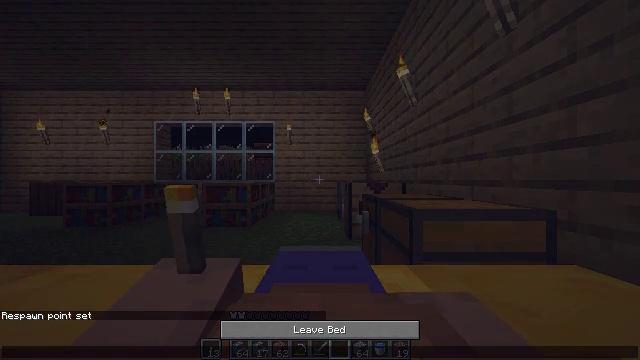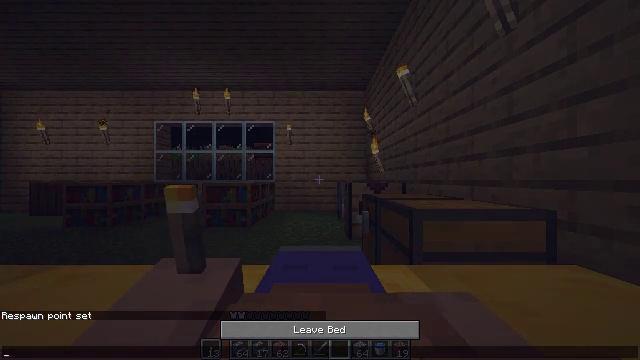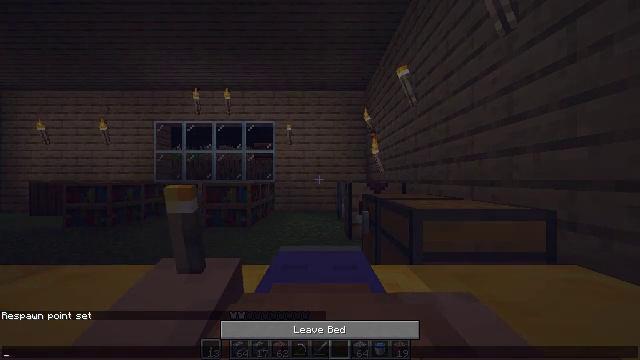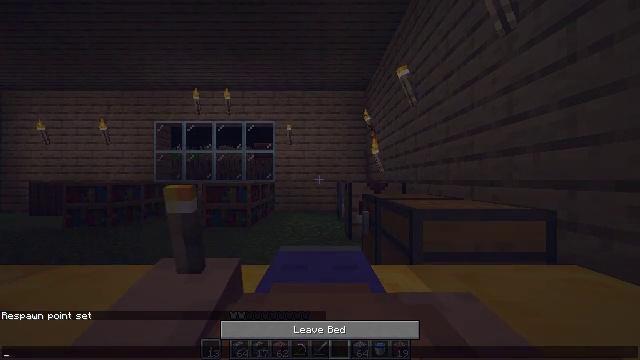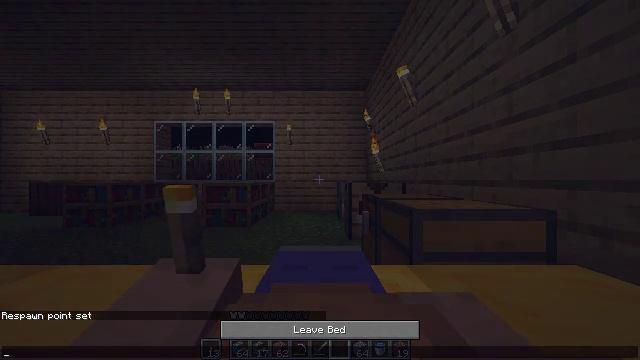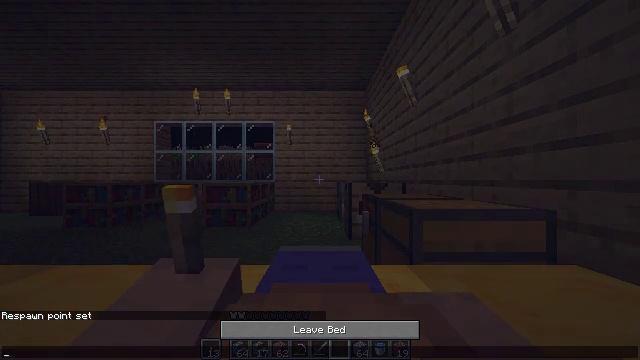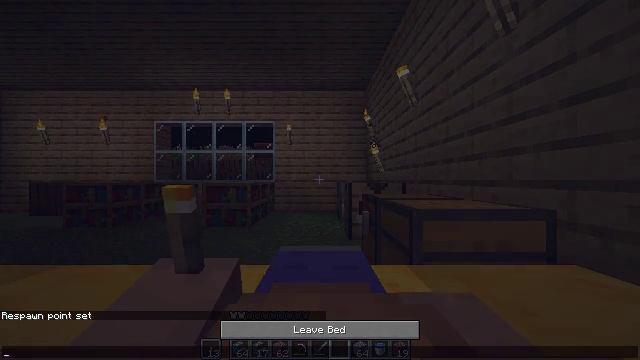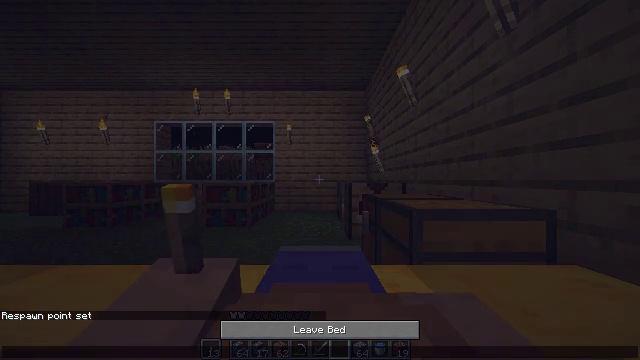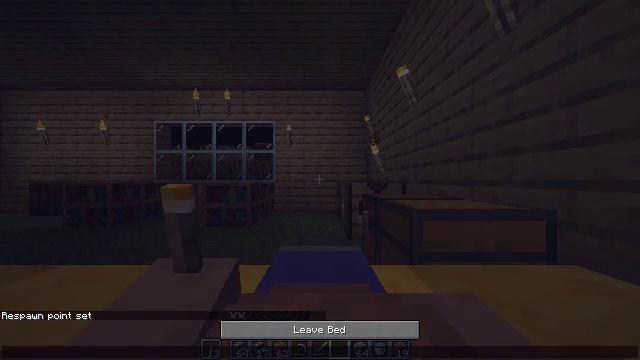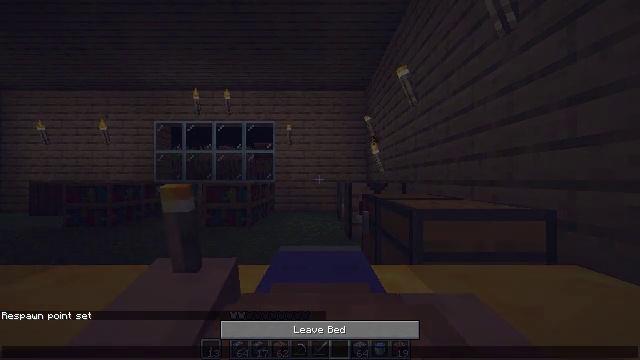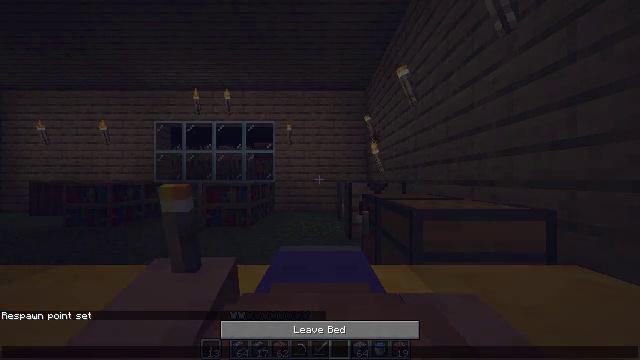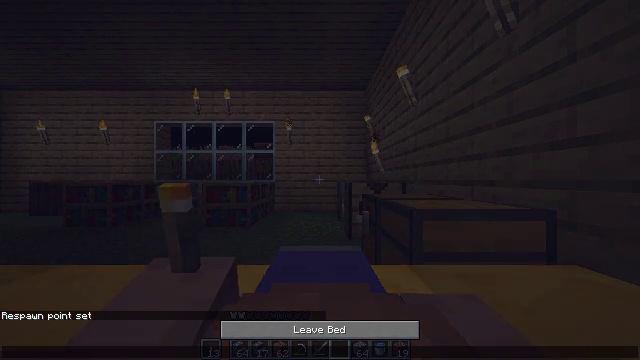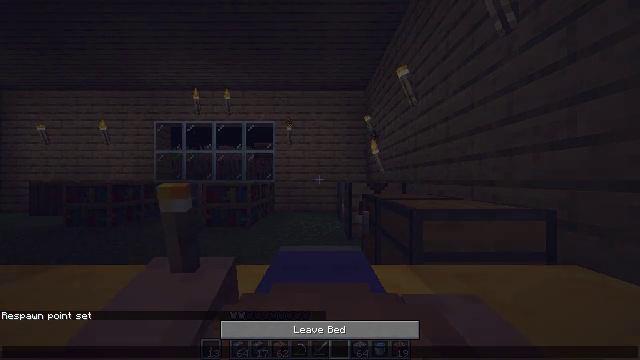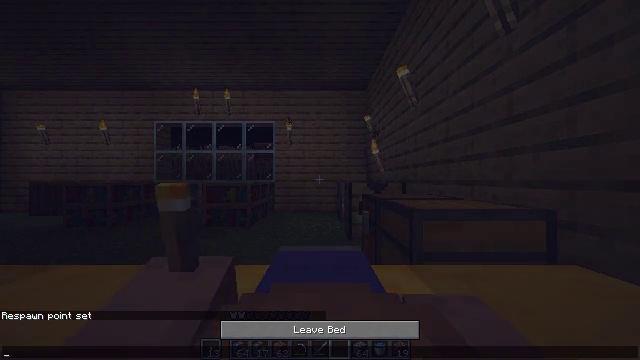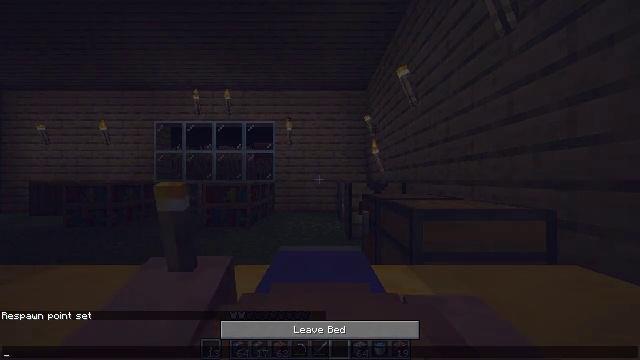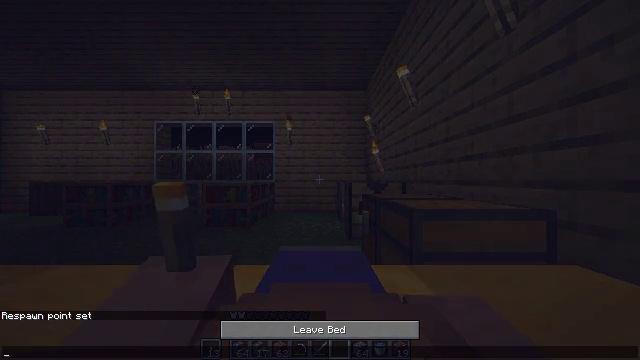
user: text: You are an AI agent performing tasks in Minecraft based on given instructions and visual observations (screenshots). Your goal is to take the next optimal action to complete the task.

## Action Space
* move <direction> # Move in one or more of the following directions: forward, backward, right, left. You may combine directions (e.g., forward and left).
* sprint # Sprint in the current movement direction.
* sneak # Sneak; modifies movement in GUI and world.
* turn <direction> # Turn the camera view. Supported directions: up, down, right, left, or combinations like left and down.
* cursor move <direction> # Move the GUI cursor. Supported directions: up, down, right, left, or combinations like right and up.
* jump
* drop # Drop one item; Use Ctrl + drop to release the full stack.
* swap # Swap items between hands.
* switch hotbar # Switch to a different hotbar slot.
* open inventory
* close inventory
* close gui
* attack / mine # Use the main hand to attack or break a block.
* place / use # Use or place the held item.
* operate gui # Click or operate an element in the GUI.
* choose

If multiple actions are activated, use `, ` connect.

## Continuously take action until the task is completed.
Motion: motion action
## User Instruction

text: Smash the iron door for recycling.
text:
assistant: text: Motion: operate gui
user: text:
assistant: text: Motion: operate gui
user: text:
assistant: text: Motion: operate gui
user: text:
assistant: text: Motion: operate gui
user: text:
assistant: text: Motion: operate gui
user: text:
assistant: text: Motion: operate gui
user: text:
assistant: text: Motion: operate gui
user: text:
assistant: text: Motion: operate gui
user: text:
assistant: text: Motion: operate gui
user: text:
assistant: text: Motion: operate gui
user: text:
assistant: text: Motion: operate gui
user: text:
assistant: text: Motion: operate gui
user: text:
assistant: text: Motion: operate gui
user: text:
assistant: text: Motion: operate gui
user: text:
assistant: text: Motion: operate gui
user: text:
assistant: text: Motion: operate gui
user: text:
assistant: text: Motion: operate gui
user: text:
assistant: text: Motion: operate gui
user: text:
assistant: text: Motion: operate gui
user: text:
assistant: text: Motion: operate gui
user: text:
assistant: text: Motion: operate gui
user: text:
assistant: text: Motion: operate gui
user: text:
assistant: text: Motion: operate gui
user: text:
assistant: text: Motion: operate gui
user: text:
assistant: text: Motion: operate gui
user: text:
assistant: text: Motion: operate gui
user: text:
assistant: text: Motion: operate gui
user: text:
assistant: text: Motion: operate gui
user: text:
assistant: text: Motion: operate gui
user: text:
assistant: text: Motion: operate gui